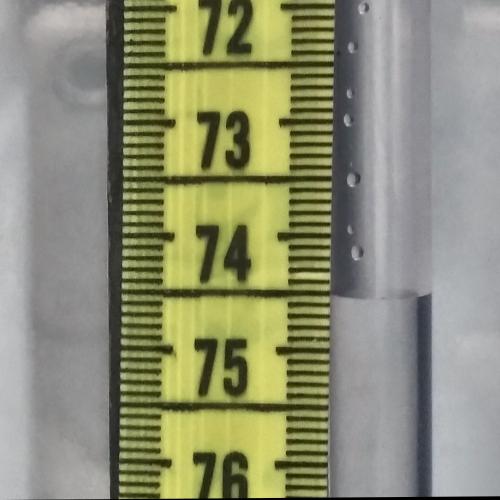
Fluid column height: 74.5 cm